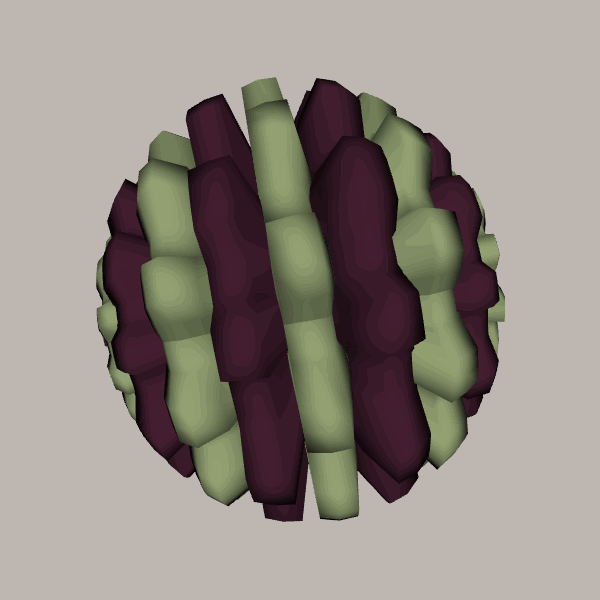
Background: light